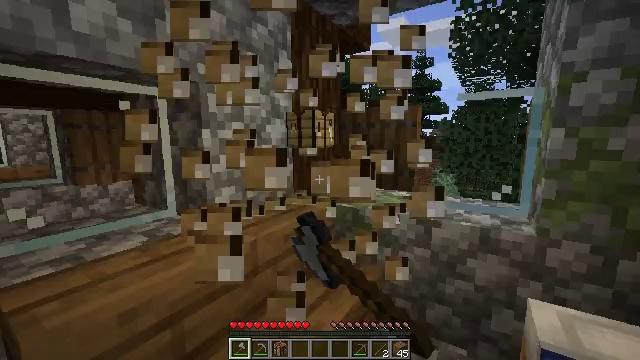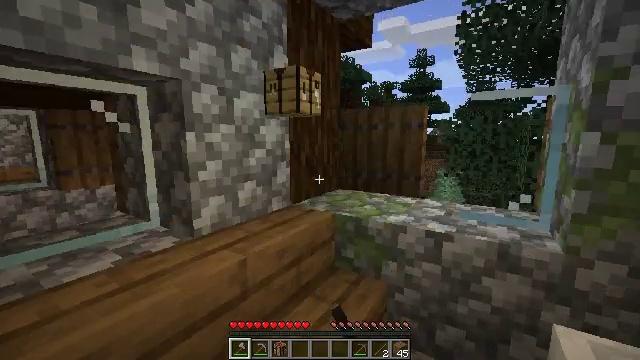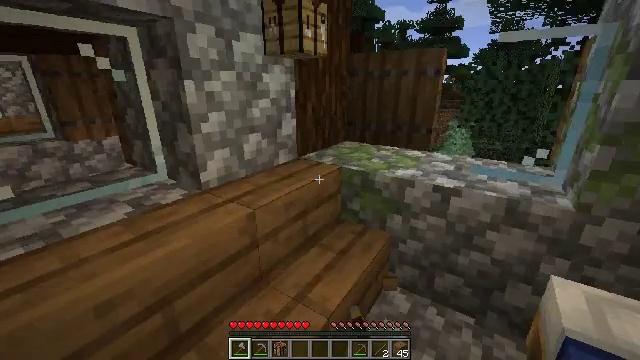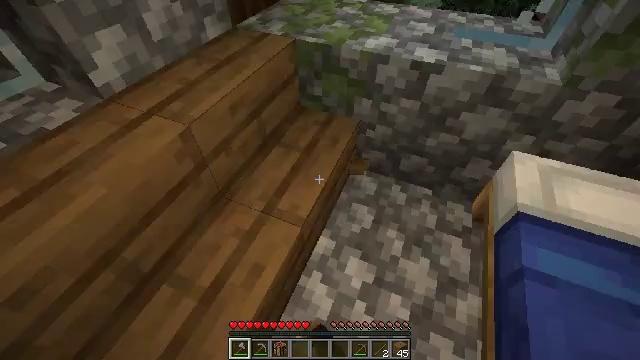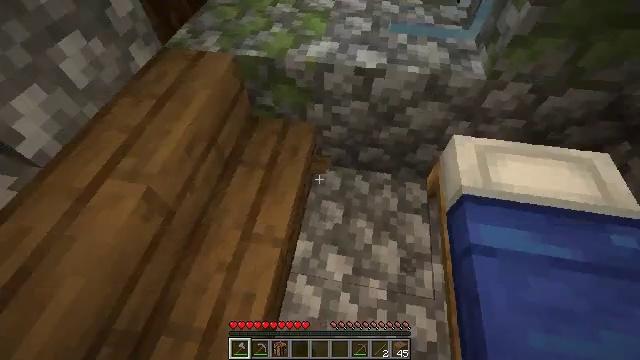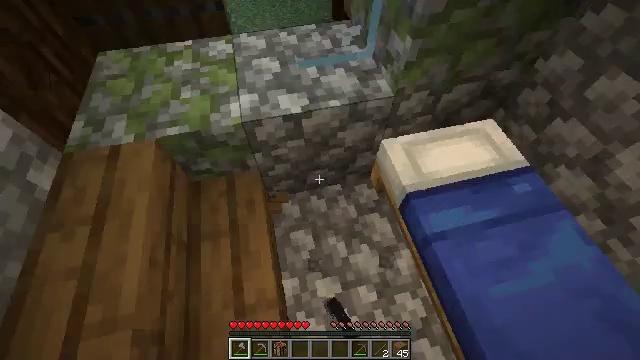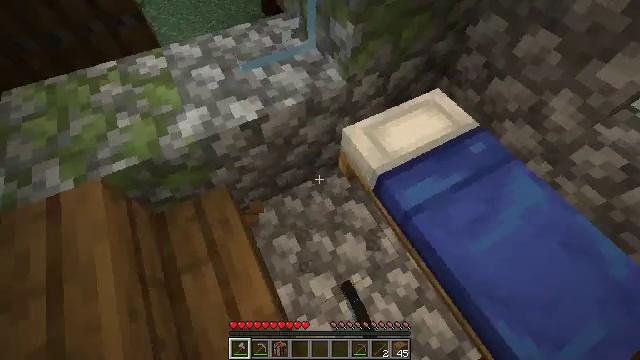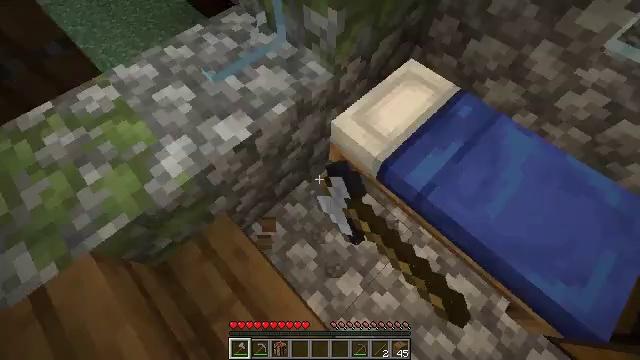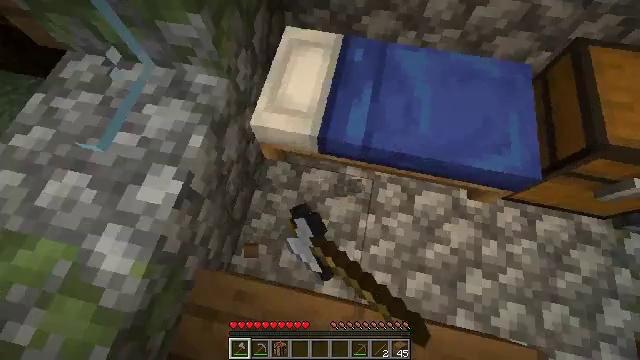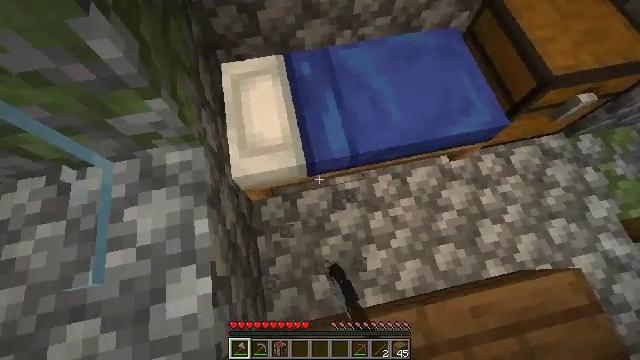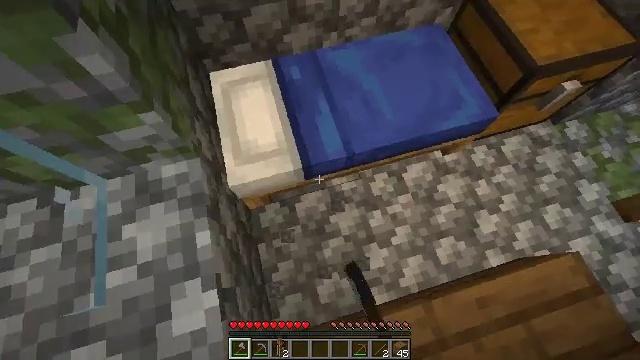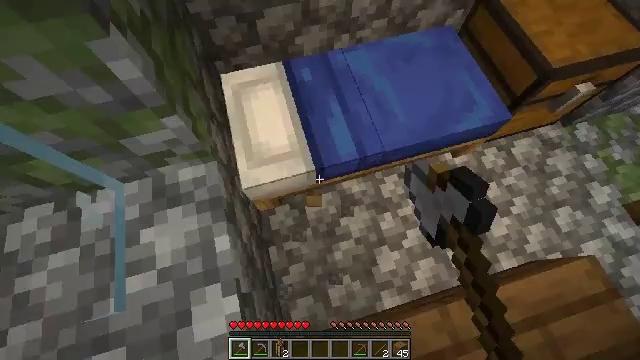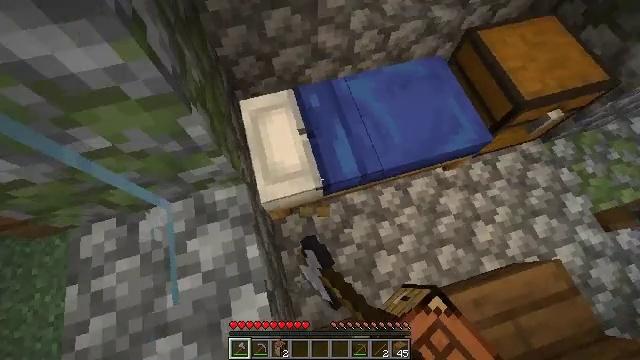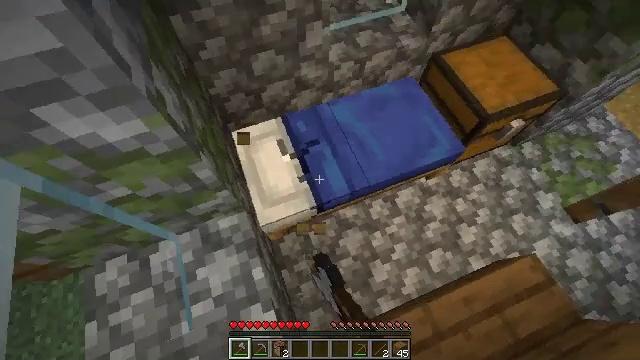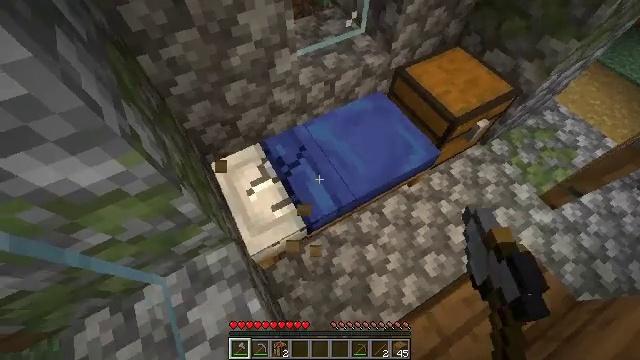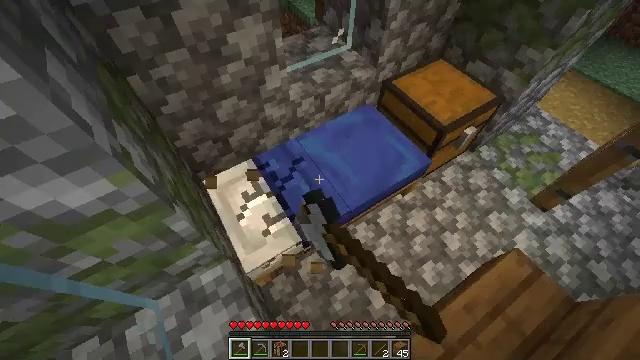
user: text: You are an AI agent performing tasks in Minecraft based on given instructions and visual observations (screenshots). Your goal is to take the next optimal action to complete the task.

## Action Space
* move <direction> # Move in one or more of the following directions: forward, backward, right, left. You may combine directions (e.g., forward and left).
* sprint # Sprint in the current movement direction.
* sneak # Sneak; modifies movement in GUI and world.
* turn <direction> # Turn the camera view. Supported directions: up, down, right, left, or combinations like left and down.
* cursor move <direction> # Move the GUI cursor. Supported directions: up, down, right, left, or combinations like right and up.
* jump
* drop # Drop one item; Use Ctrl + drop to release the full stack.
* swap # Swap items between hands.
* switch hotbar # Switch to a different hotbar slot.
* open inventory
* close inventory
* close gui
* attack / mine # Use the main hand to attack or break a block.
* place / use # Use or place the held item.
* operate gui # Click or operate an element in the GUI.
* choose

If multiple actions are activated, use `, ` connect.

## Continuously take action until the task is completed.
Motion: motion action
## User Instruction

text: Remove the blue bed from its location.
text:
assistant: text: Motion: move forward, attack / mine
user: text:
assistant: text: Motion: move forward, turn left and down, attack / mine
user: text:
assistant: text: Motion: move forward, turn right and down, attack / mine
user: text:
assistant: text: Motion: move forward, turn right and down, attack / mine
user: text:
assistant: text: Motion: move forward and move left, turn right and down, attack / mine
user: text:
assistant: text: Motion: move forward and move left, turn right and down, attack / mine
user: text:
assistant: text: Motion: move forward and move left, turn right and down, attack / mine
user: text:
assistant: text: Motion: move forward and move left, turn right and down, attack / mine
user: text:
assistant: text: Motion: move forward and move left, turn right, attack / mine
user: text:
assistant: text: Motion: turn right, attack / mine
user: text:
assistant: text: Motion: attack / mine
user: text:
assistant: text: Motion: attack / mine
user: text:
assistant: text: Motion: turn right and up, attack / mine
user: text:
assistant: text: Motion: turn right and up, attack / mine
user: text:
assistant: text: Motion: turn right and up, attack / mine
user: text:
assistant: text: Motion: attack / mine
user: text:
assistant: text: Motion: attack / mine
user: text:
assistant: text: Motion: attack / mine
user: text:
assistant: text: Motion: attack / mine
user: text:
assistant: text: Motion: attack / mine
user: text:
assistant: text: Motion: attack / mine
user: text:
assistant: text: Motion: attack / mine